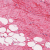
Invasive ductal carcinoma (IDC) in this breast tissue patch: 0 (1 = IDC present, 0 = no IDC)